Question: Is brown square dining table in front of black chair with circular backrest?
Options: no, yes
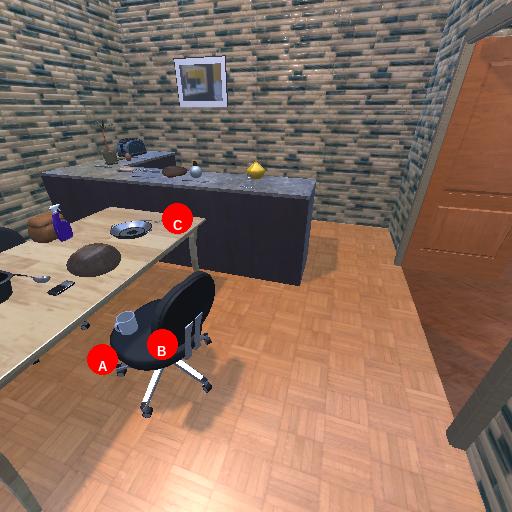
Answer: no